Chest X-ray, PA view. Patient: 69 years old, sex F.
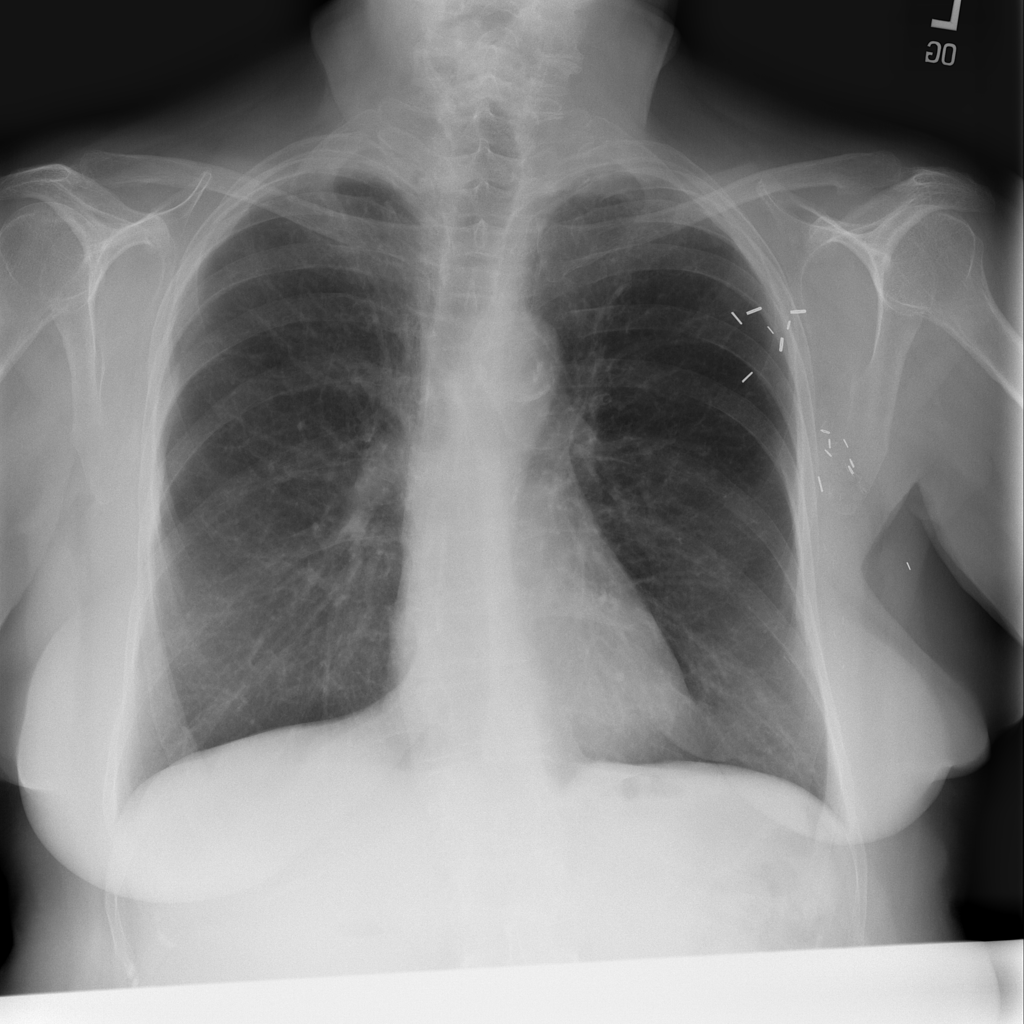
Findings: No Finding